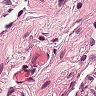
Metastatic tissue present: no